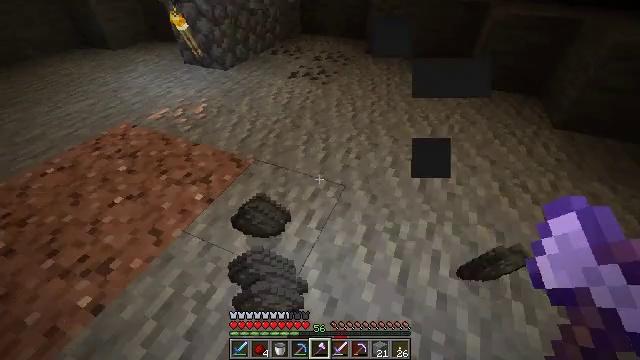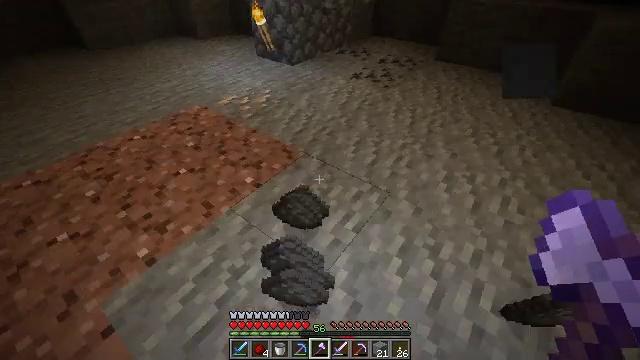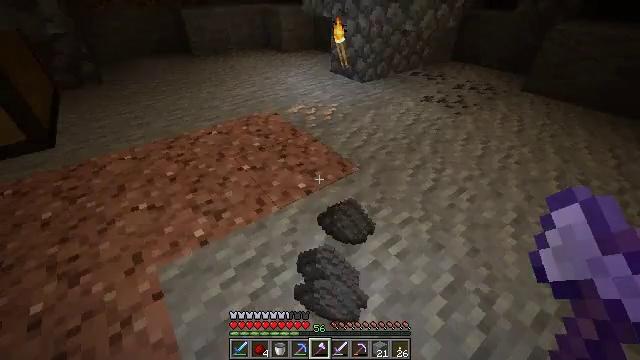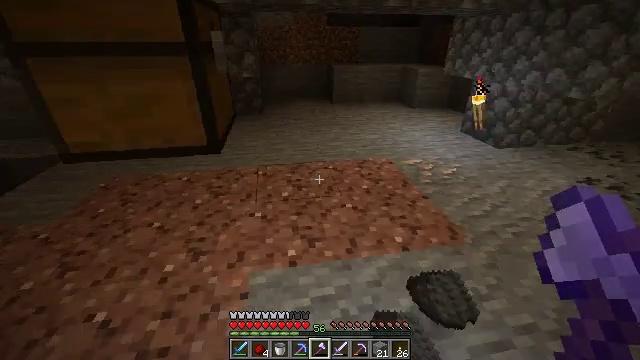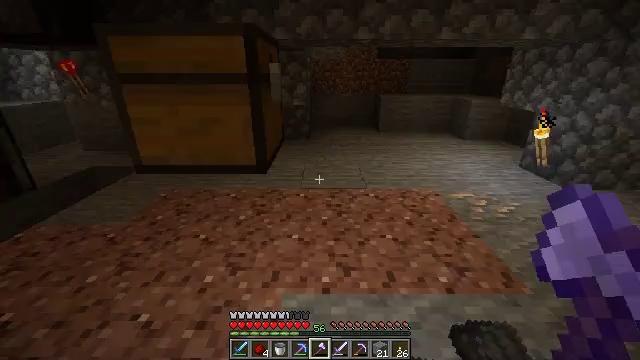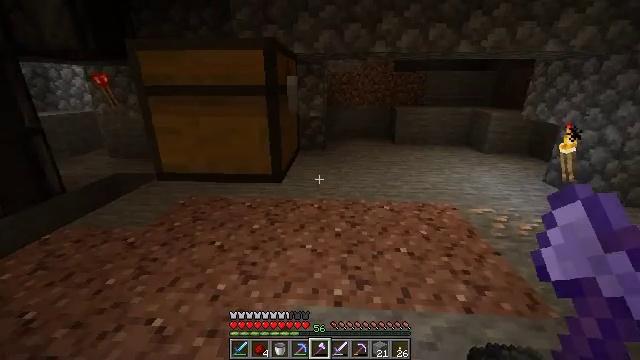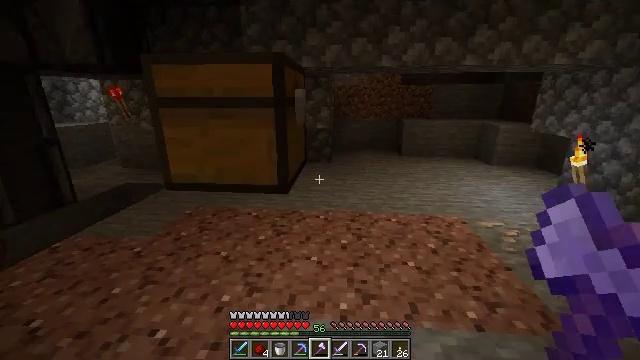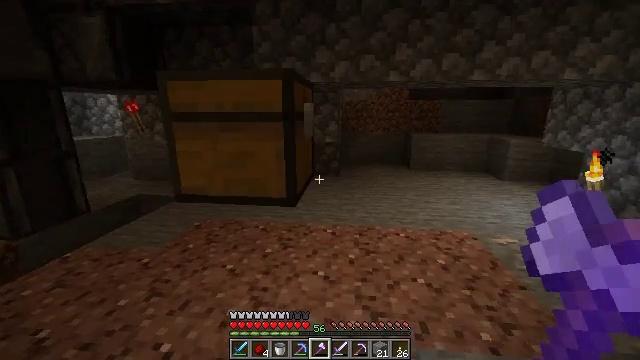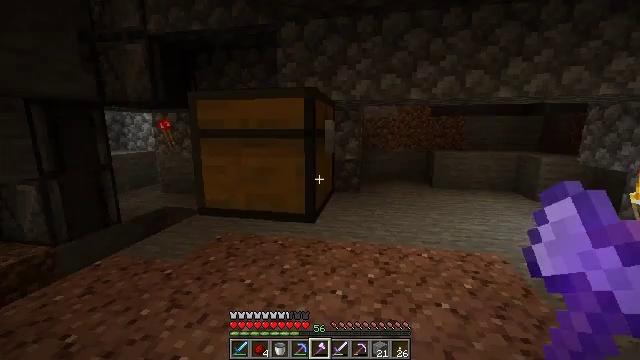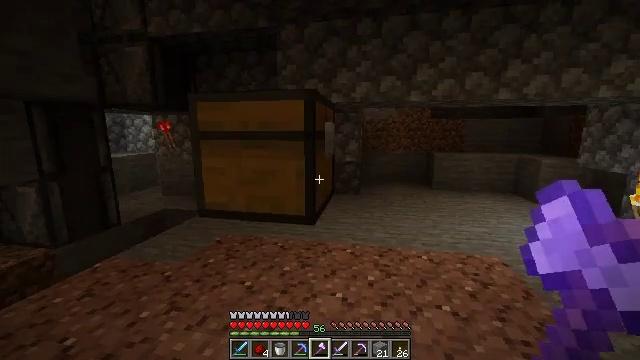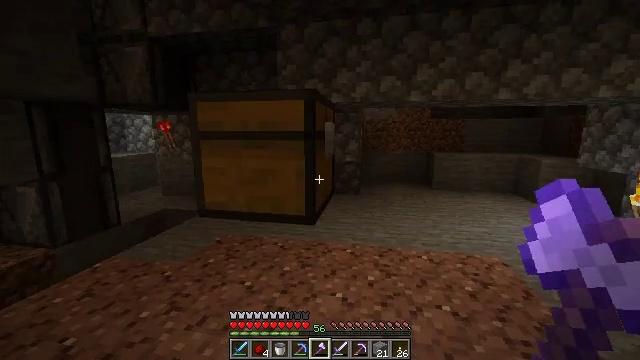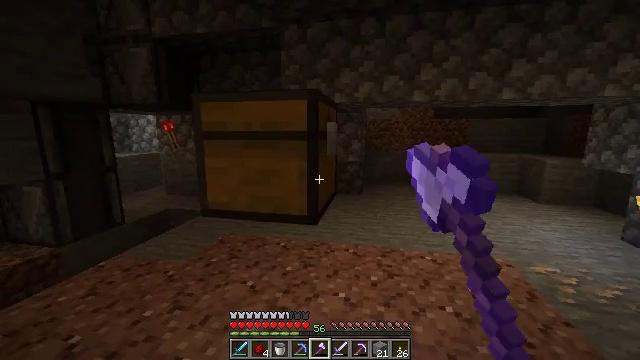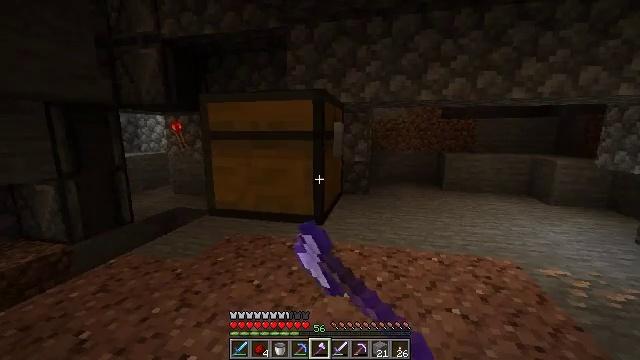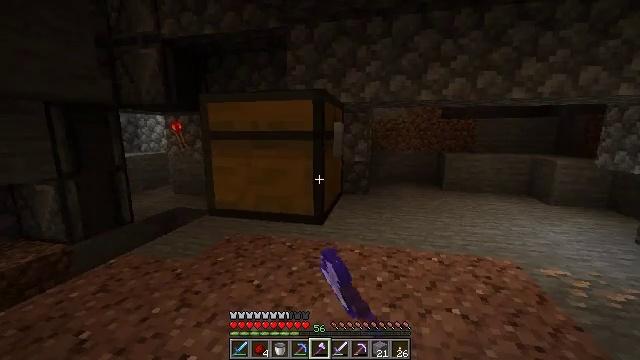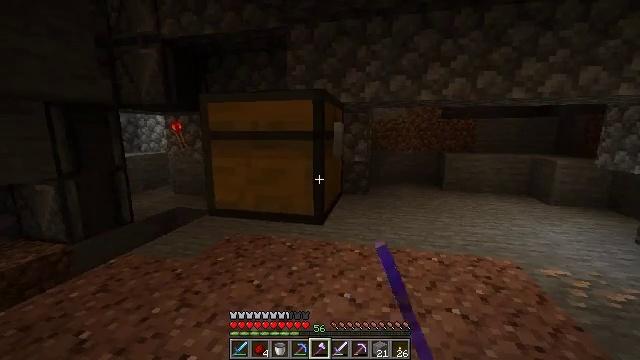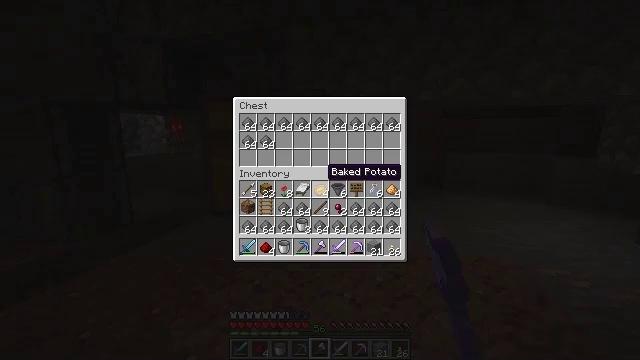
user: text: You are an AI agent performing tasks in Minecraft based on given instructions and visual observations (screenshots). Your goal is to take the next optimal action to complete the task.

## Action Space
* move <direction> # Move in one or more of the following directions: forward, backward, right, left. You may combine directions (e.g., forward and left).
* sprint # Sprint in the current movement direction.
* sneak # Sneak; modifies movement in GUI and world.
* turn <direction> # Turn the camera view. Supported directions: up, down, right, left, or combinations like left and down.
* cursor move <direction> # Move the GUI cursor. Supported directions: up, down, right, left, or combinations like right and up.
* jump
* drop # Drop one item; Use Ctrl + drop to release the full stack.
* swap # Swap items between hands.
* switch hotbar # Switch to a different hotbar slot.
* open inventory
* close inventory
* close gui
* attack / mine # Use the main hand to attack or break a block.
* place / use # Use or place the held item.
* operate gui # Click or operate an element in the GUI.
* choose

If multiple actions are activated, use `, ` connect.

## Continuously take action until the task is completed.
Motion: motion action
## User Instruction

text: Drop gunpowder.
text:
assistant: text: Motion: turn left
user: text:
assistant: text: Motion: turn left and up
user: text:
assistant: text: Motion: turn left and up
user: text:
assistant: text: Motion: turn left and up
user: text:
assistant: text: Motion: turn left and up
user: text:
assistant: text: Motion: turn left and up
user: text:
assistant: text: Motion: turn left and up
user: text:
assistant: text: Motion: turn left and up
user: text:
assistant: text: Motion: no_op
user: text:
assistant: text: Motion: use / place
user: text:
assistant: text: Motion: use / place
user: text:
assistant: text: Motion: turn left
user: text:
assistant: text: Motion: no_op
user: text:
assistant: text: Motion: no_op
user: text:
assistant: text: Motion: no_op
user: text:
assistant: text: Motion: no_op
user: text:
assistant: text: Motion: no_op
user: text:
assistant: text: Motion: no_op
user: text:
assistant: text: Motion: sneak
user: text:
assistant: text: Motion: sneak
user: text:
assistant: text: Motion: sneak, cursor move left
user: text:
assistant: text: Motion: sneak, cursor move left and down
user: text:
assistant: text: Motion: sneak
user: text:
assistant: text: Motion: sneak
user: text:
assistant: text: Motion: sneak, choose
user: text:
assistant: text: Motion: sneak, choose
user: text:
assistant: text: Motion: sneak
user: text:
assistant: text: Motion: sneak, choose
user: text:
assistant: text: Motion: sneak, choose
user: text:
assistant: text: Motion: sneak, cursor move down